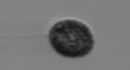
Label: Pseudochattonella_farcimen